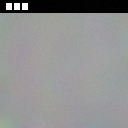
Screen state: on